Aerial crown-view tile of a tropical tree (Barro Colorado Island, Panama), acquired 20250616:
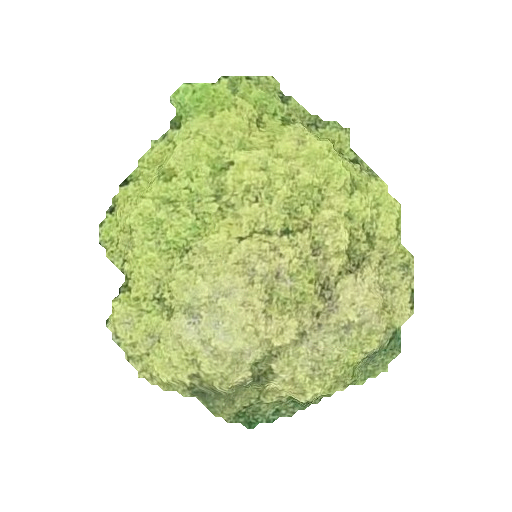
Species: Tabernaemontana arborea
GBIF accepted scientific name: Tabernaemontana arborea
Crown area: 115.422 m²